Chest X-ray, PA view. Patient: 40 years old, sex M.
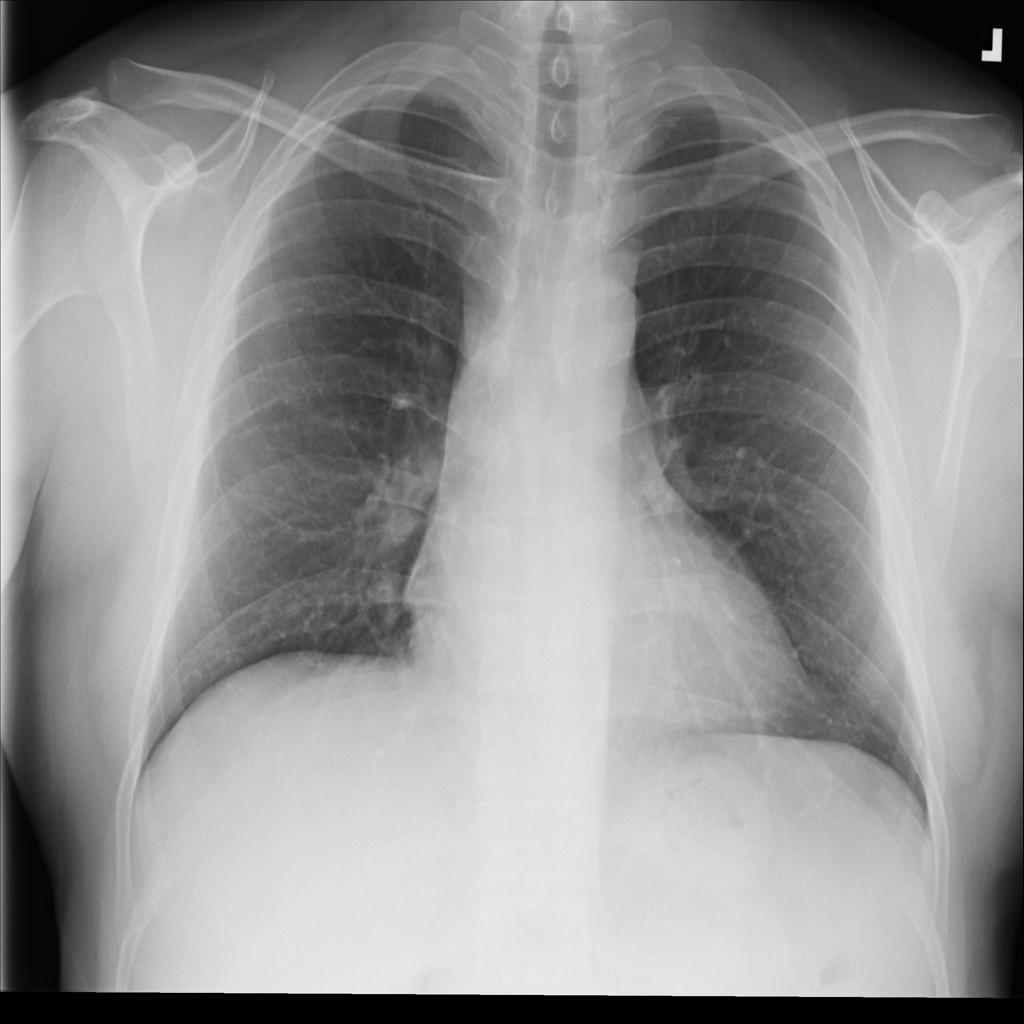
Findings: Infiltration